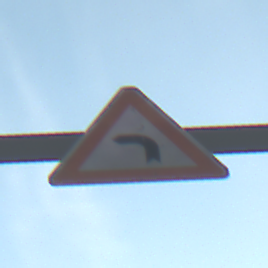
Verkehrszeichen: KurveLinks
Umgebung: Outdoor, Suburban
Tageszeit: MorningAfternoon
Wetter: PartlyCloudy
Licht: Natural
Jahreszeit: NotSpecified
Kontrast: HighContrast